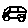
Label: car